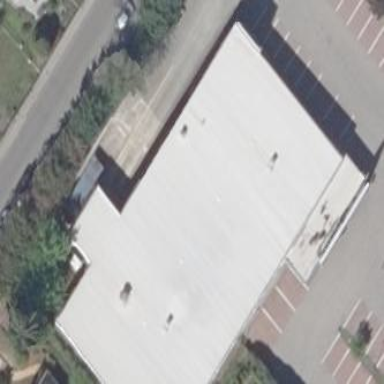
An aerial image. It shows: Supermarket building.